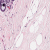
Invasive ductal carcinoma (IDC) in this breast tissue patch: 0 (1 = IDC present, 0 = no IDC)